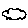
Label: cloud